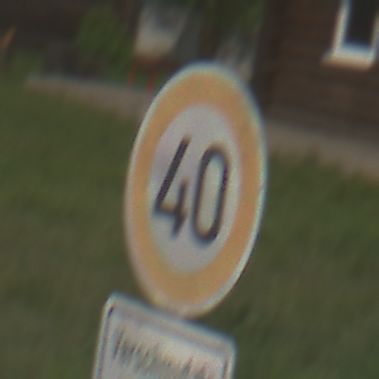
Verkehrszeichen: Geschwindigkeit40
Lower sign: HinweiseAufGefahrenDurchVerbaleAngabe4
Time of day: MorningAfternoon
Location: Outdoor (Nature)
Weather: PartlyCloudy
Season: NotSpecified
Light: Natural